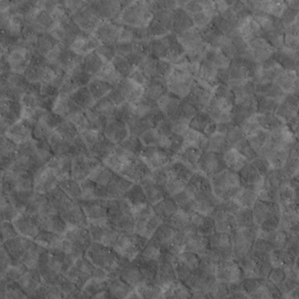
Label: non_frost